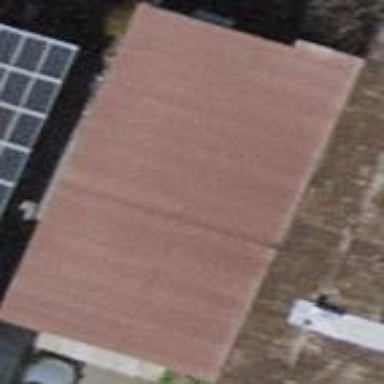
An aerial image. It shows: Building that serves as bar.